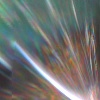
Label: sunburn